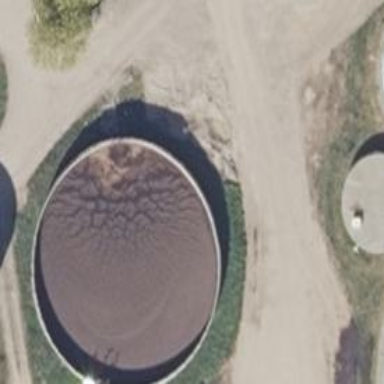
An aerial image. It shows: Storage tank building.